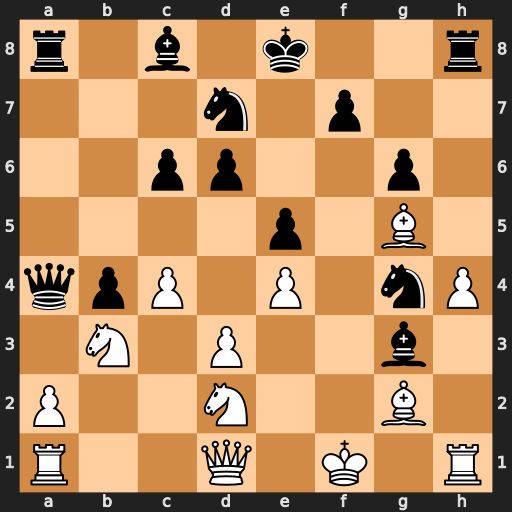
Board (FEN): r1b1k2r/3n1p2/2pp2p1/4p1B1/qpP1P1nP/1N1P2b1/P2N2B1/R2Q1K1R
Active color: w
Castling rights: kq
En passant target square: -
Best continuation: Qxg4 Bf4 Bxf4